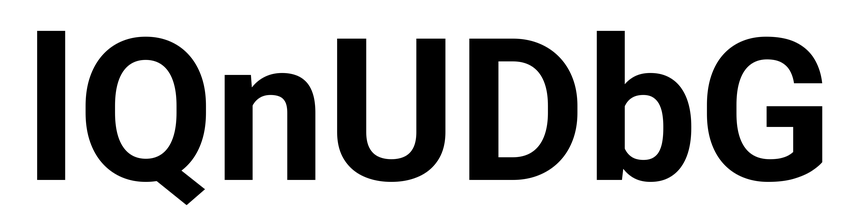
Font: Roboto_Bold